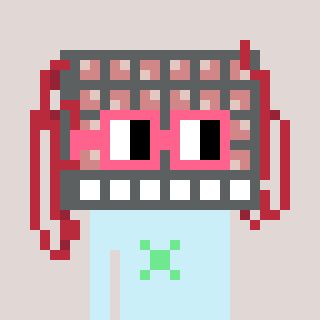
a pixel art character with square pink glasses, a turing-shaped head and a cold-colored body on a warm background